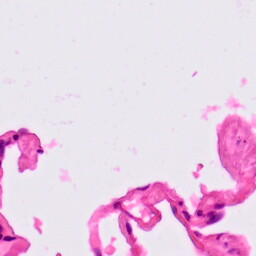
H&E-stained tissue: Lung